Aerial crown-view tile of a tropical tree (Barro Colorado Island, Panama), acquired 20241014:
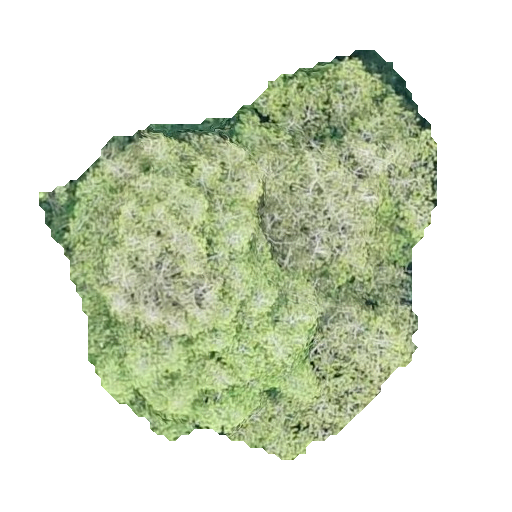
Species: Virola surinamensis
GBIF accepted scientific name: Virola surinamensis
Crown area: 170.433 m²